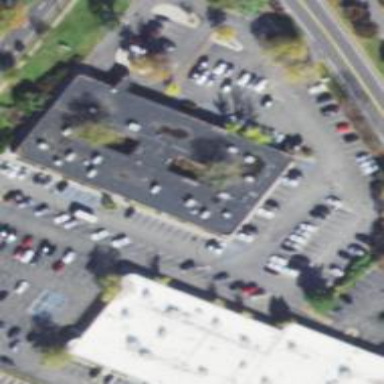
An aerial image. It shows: Commercial building.